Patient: sex M, age 60
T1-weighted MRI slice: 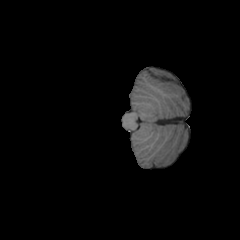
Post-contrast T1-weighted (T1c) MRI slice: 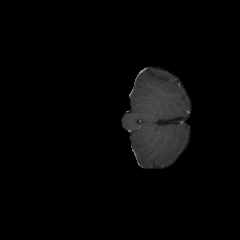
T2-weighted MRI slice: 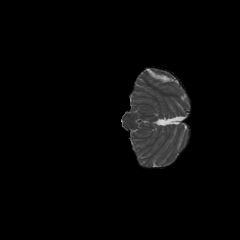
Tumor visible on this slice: no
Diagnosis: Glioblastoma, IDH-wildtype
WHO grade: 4